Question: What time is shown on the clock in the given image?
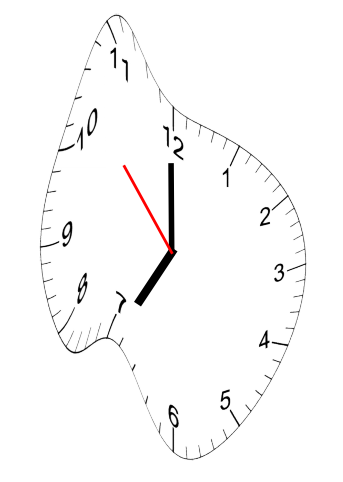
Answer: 06:59:53